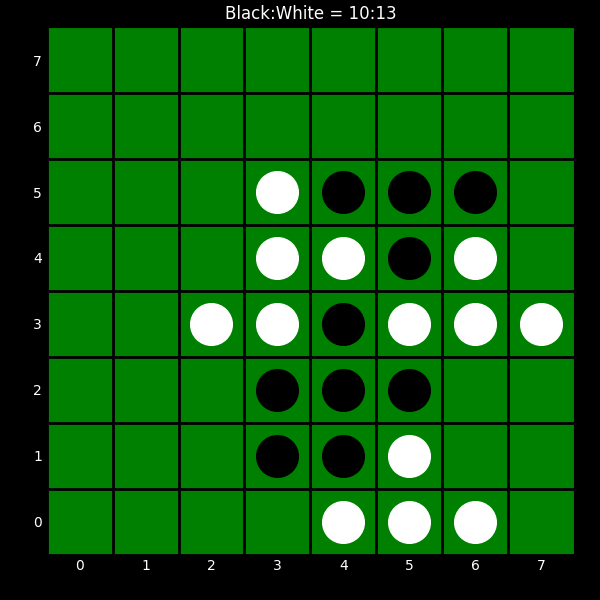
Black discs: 10
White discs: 13